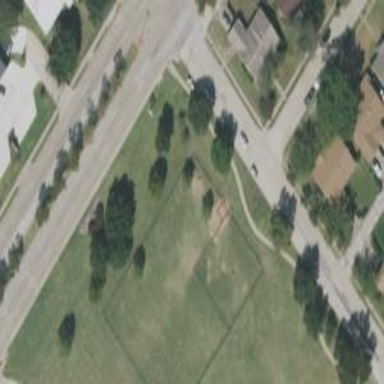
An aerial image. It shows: Dog park enclosed by chain link fence.